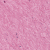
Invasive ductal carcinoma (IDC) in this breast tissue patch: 0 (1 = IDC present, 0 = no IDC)